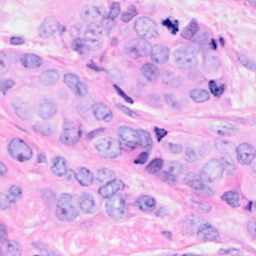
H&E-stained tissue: Breast